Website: apple
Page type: billing-address
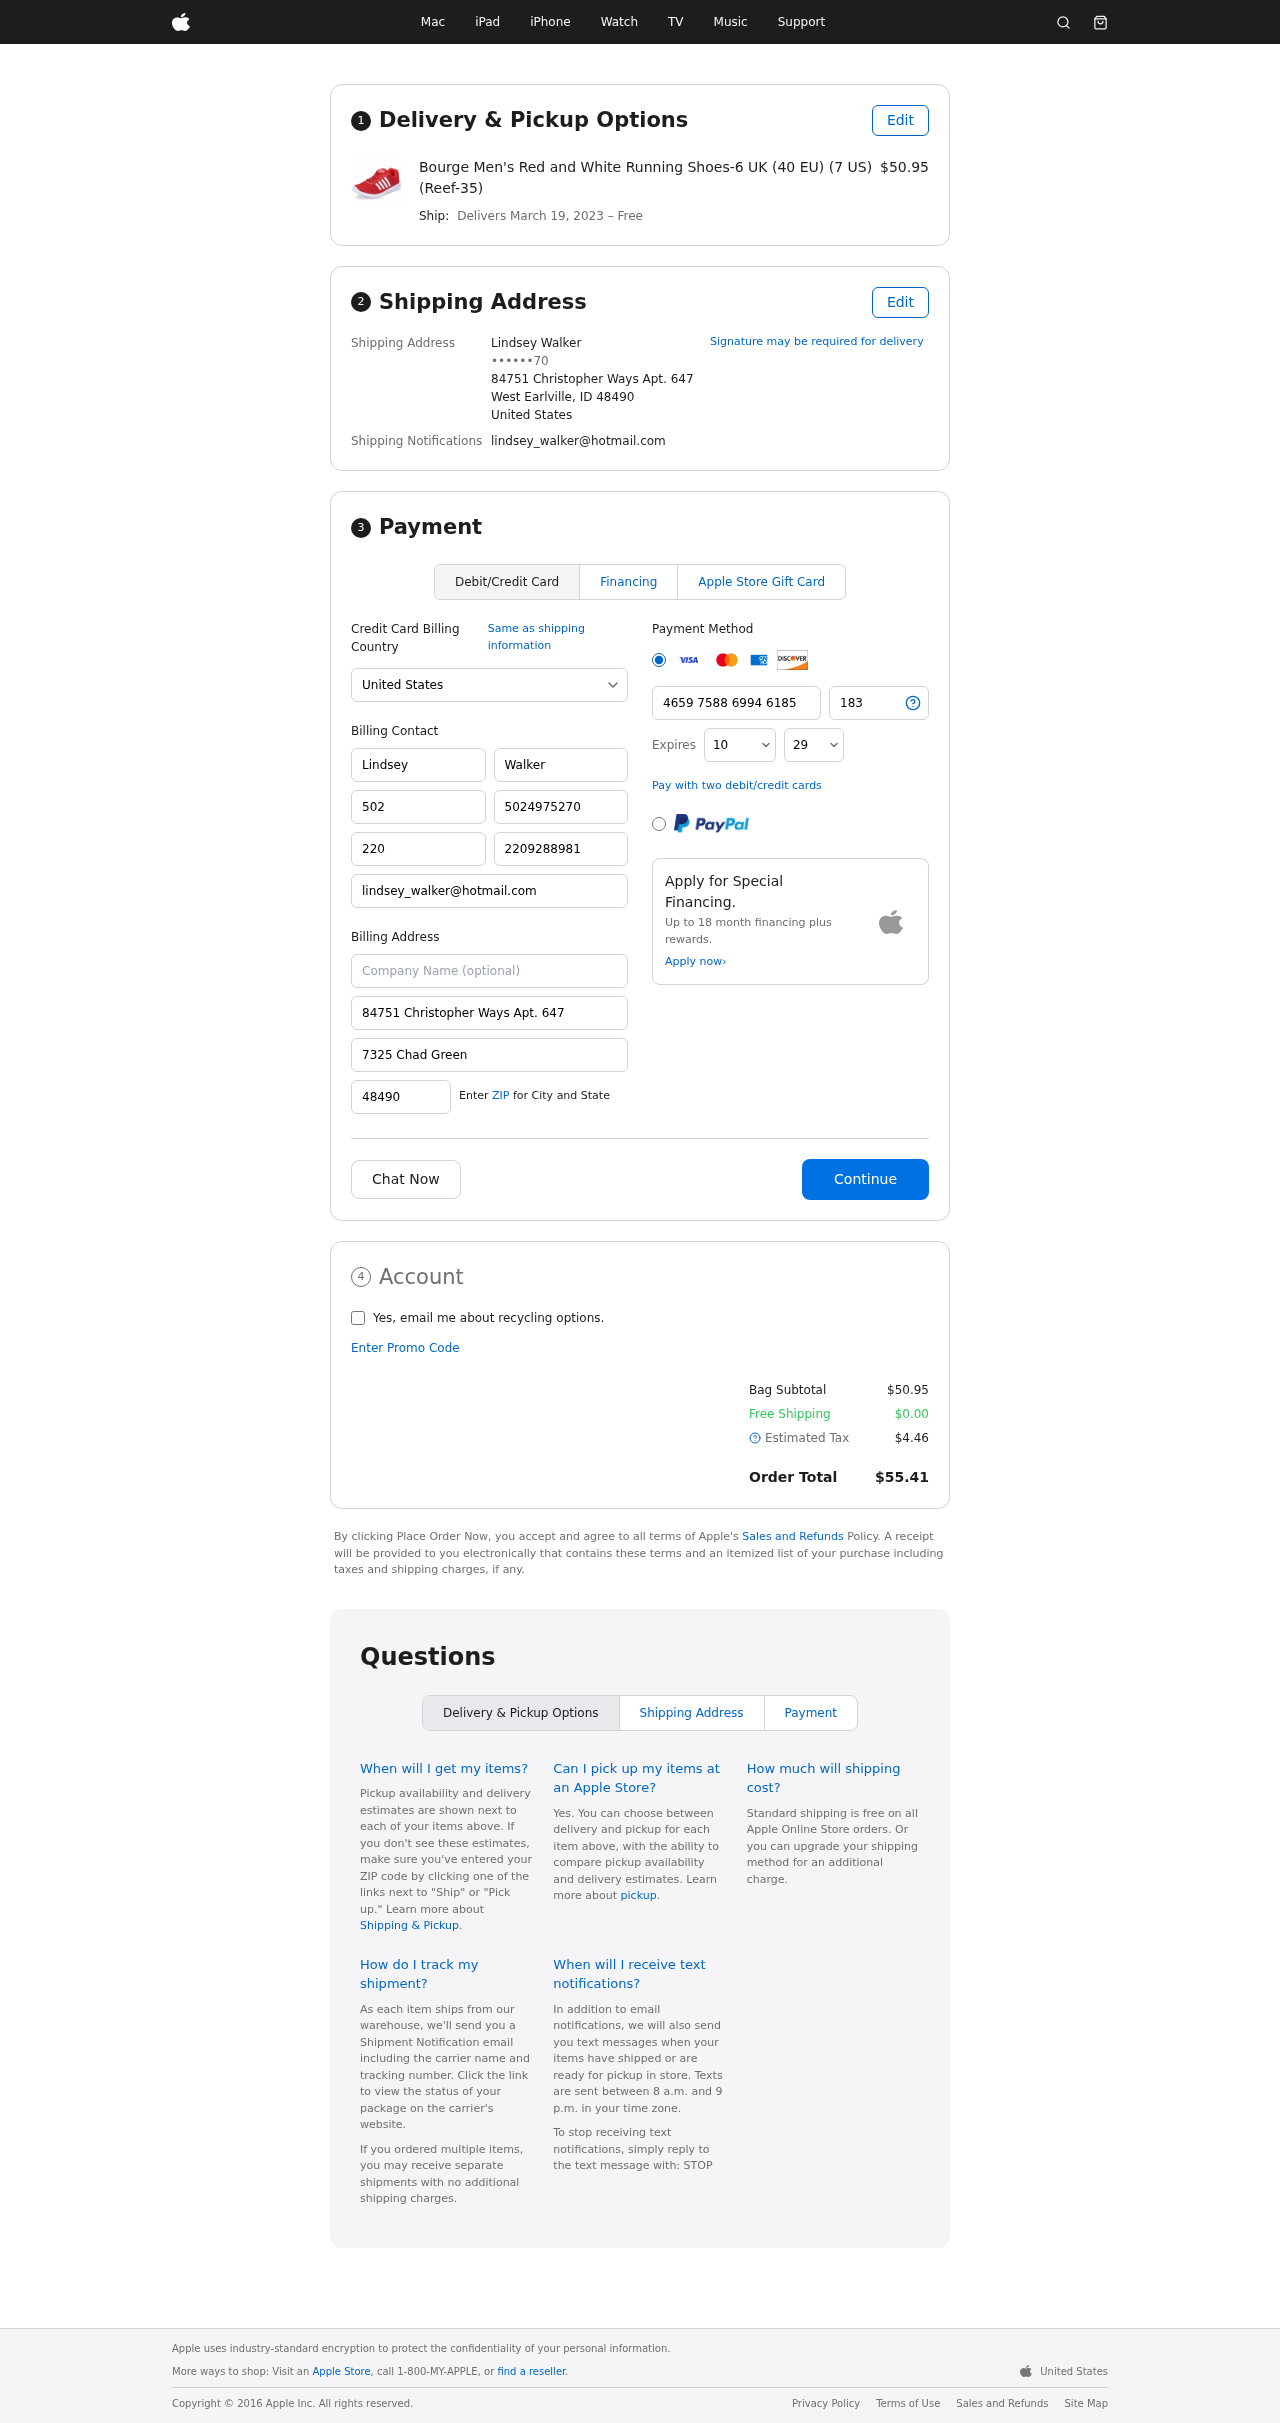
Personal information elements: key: PII_CARD_CVV
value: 183
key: PII_CARD_EXPIRY_MONTH
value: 10
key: PII_CARD_EXPIRY_YEAR
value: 29
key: PII_CARD_NUMBER
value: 4659 7588 6994 6185
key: PII_CITY_STATE_ZIP
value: West Earlville, ID 48490
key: PII_COUNTRY
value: United States
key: PII_EMAIL
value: lindsey_walker@hotmail.com
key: PII_FULLNAME
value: Lindsey Walker
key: PII_STREET
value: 84751 Christopher Ways Apt. 647
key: PII_PHONE_MASKED
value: ••••••70
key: PII_BILLING_FIRSTNAME
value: Lindsey
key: PII_BILLING_LASTNAME
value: Walker
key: PII_BILLING_PHONE_AREA
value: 502
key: PII_BILLING_PHONE
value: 5024975270
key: PII_BILLING_PHONE_ALT_AREA
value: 220
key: PII_BILLING_PHONE_ALT
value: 2209288981
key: PII_BILLING_EMAIL
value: lindsey_walker@hotmail.com
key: PII_BILLING_STREET
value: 84751 Christopher Ways Apt. 647
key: PII_BILLING_STREET2
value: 7325 Chad Green
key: PII_BILLING_POSTCODE
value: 48490
Product elements: key: PRODUCT1_NAME
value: Bourge Men's Red and White Running Shoes-6 UK (40 EU) (7 US) (Reef-35)
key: PRODUCT1_PRICE
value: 50.95
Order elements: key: ORDER_DELIVERY_DATE
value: March 19, 2023
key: ORDER_SUBTOTAL
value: $50.95
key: ORDER_SHIPPING_COST
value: $0.00
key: ORDER_TAX
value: $4.46
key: ORDER_TOTAL
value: $55.41